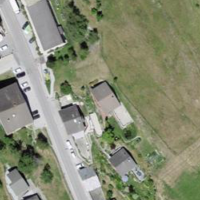
EUNIS habitat code: 55
Species observed at this site:
Corylus avellana
Onopordum acanthium